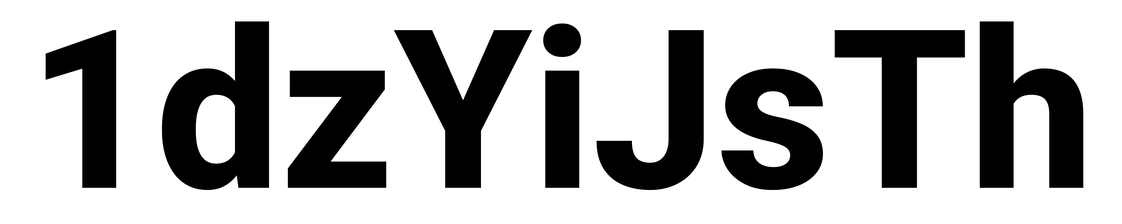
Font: Roboto_ExtraBold